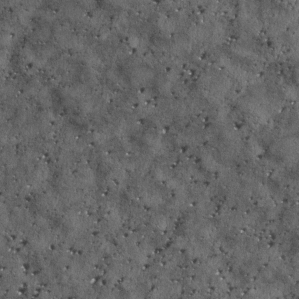
Label: non_frost